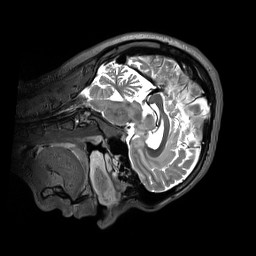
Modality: T2w
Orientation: sagittal
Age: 26
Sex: male
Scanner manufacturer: siemens
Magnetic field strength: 3 T
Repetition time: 3.2 s
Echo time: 0.412 s